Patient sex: M
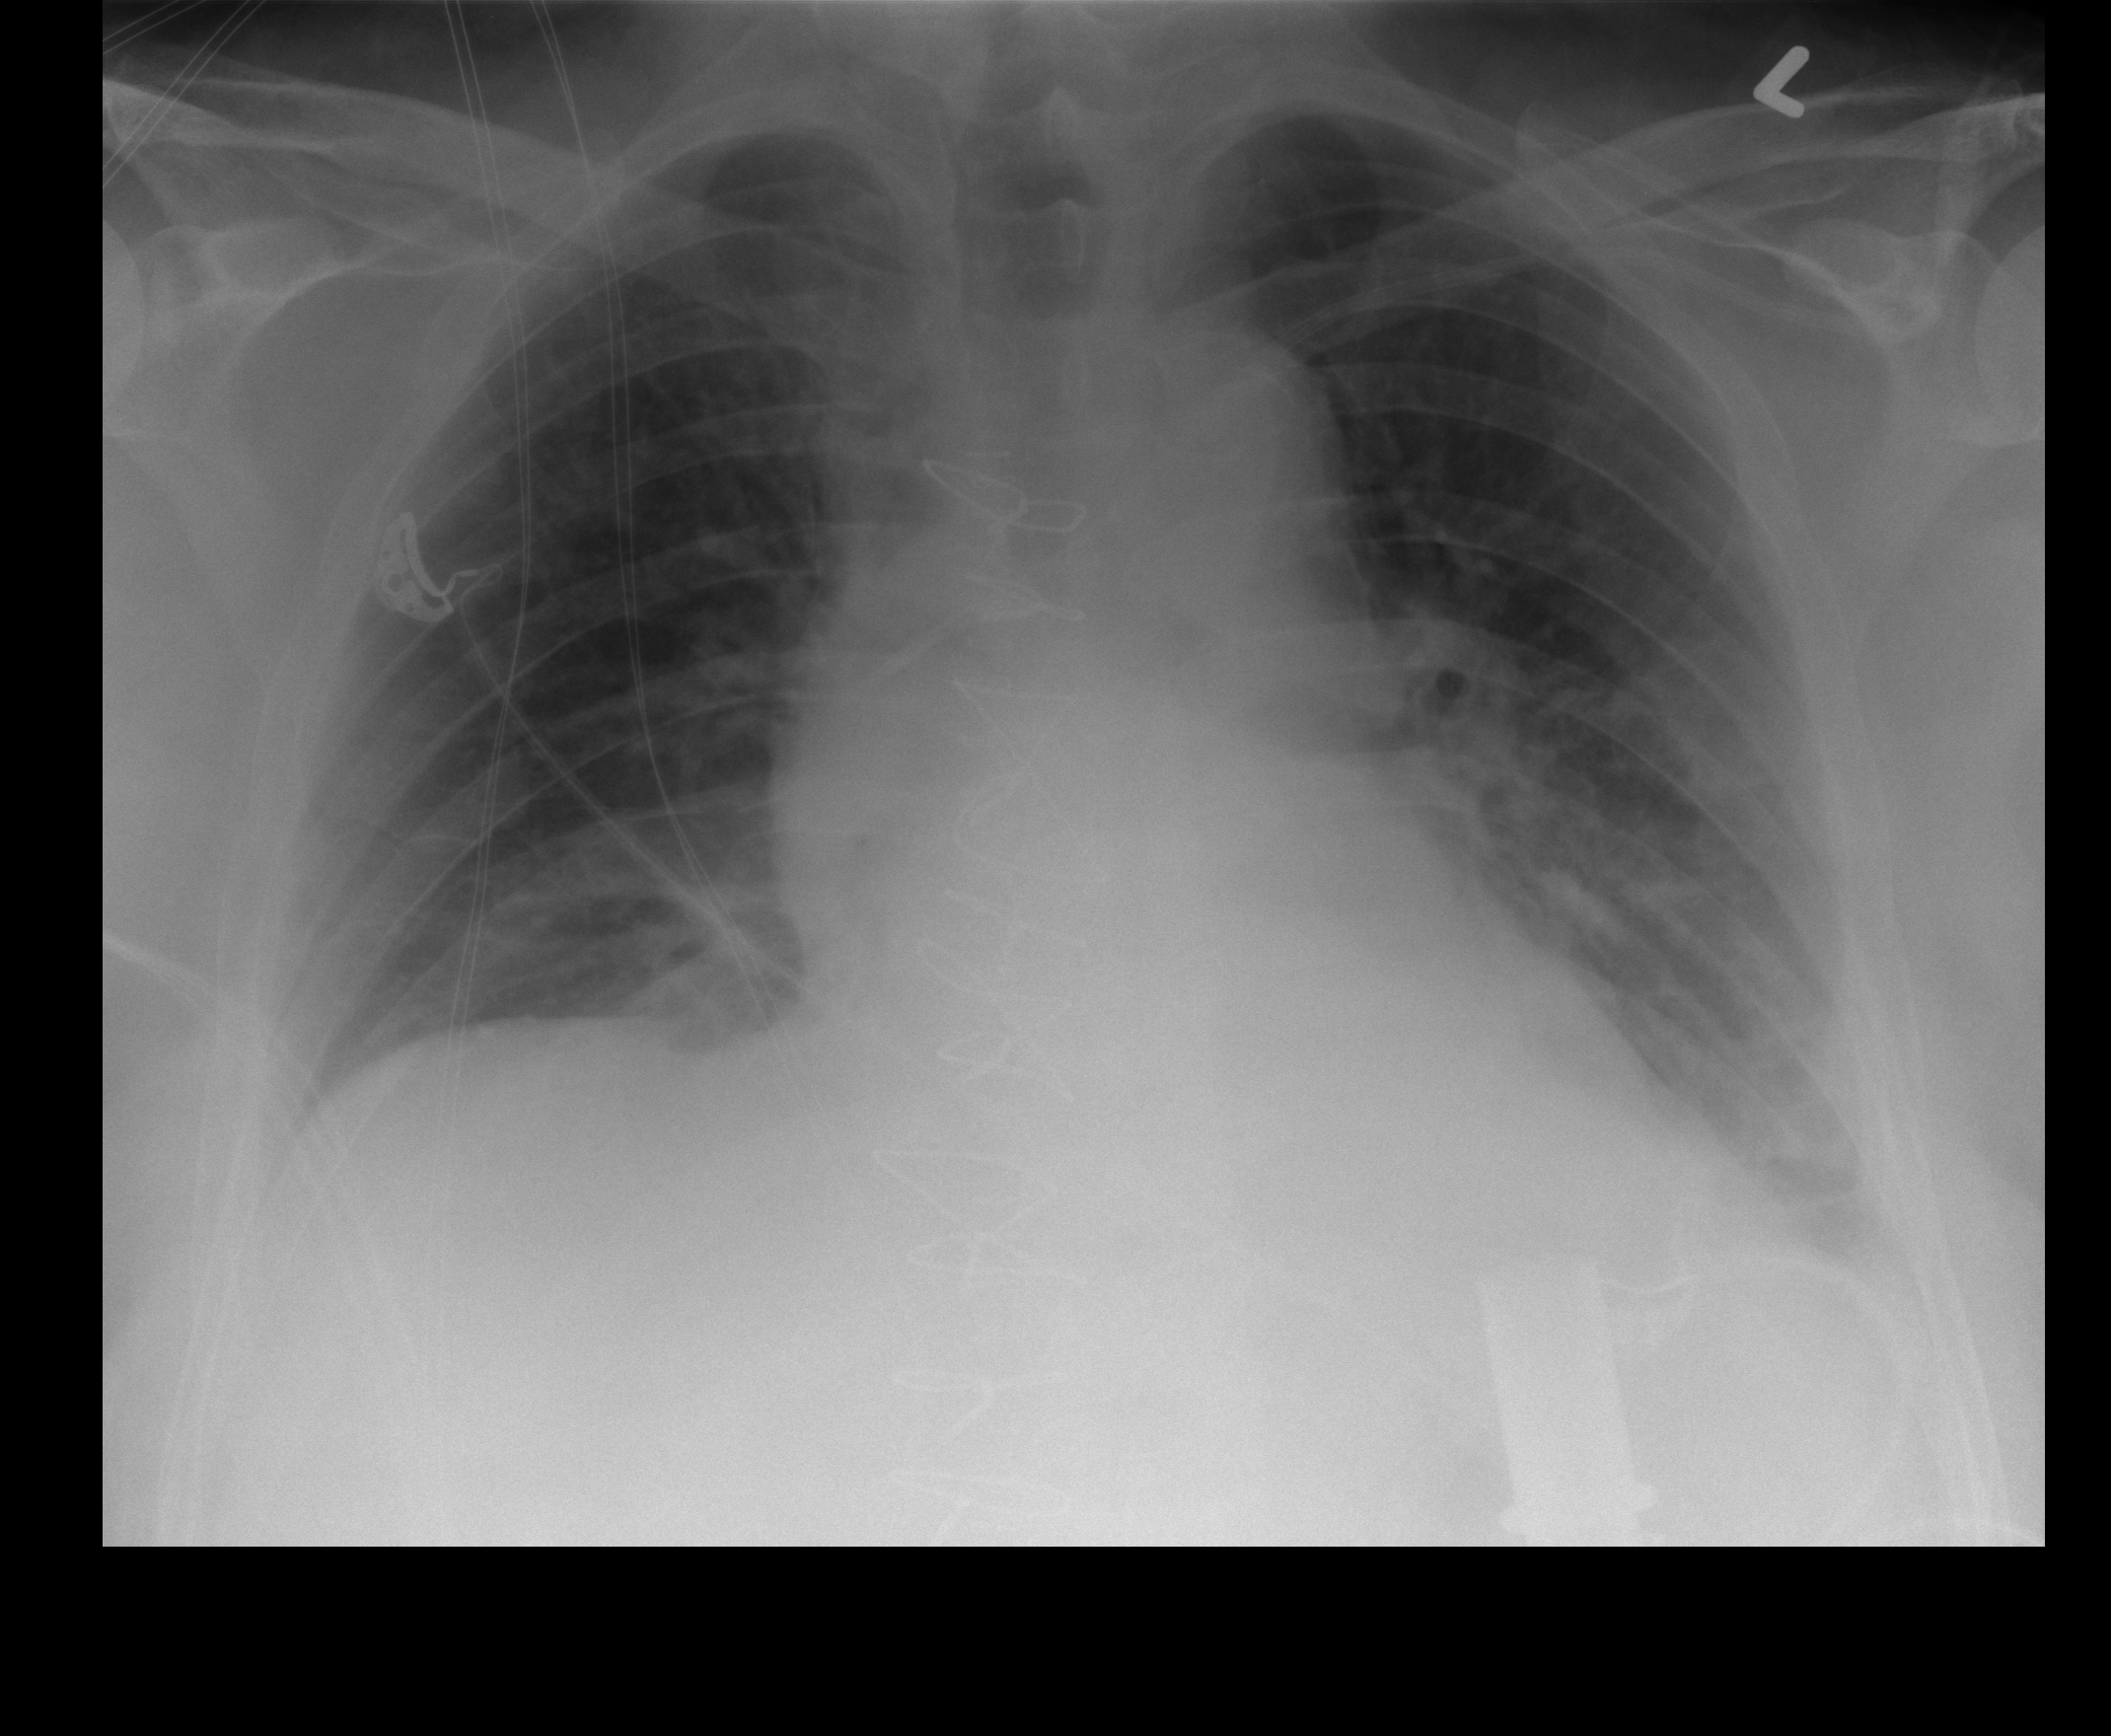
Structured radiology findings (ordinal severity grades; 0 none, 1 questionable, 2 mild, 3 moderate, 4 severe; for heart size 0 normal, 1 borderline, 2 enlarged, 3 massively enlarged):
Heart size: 2
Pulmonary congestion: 1
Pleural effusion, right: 0
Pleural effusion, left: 2
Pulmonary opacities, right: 0
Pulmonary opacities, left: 0
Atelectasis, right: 2
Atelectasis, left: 2